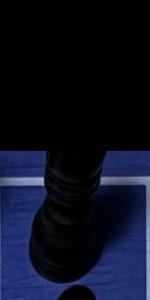
Label: Bishop_Black